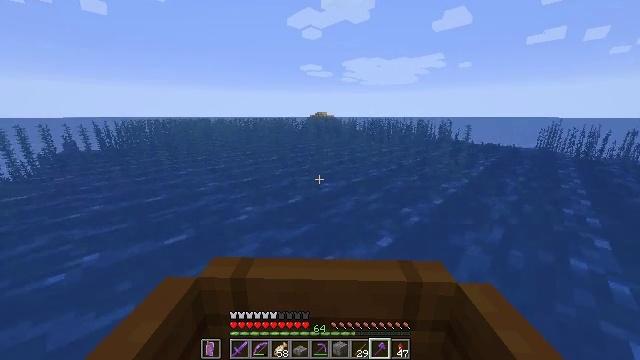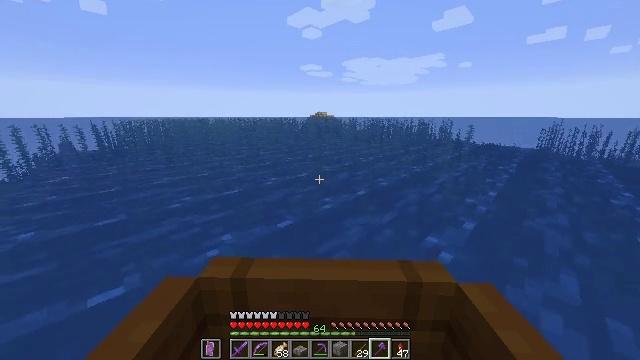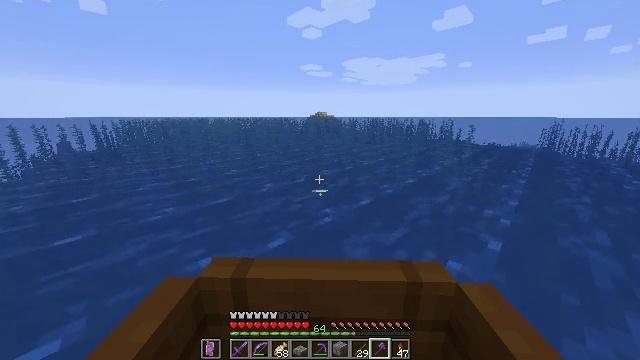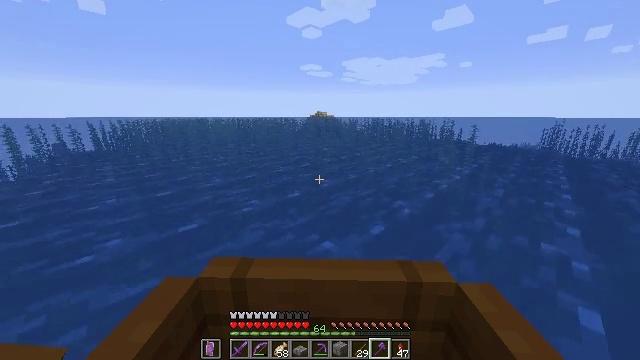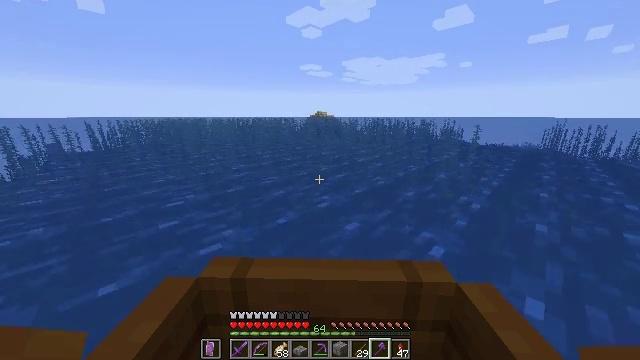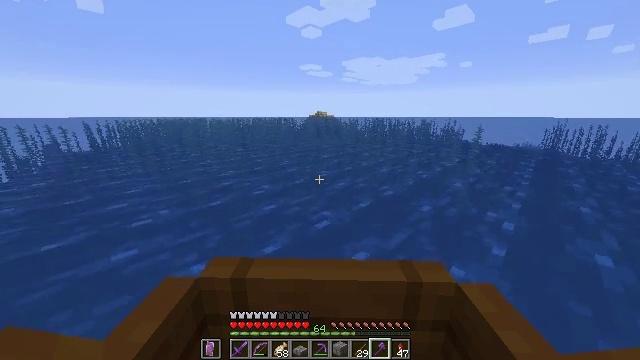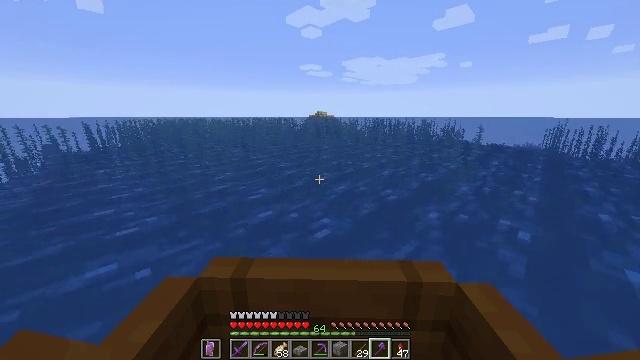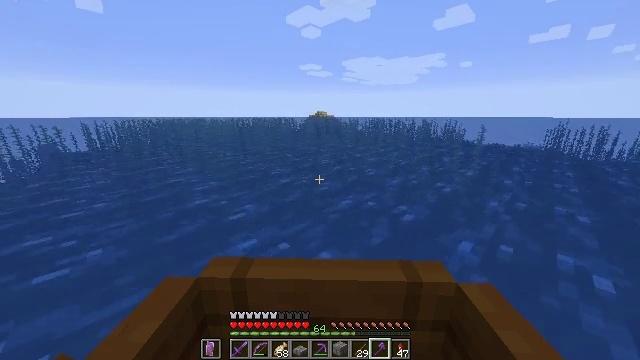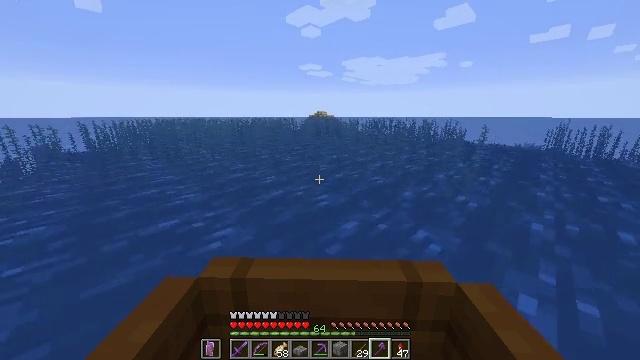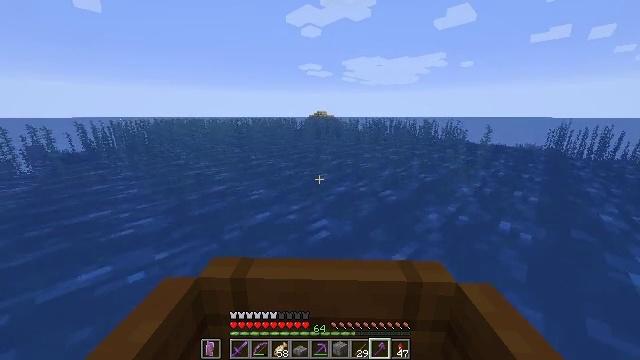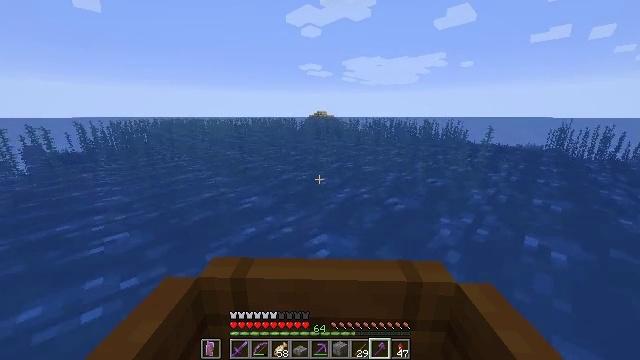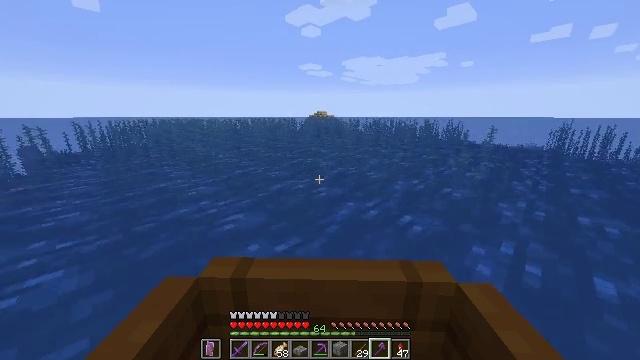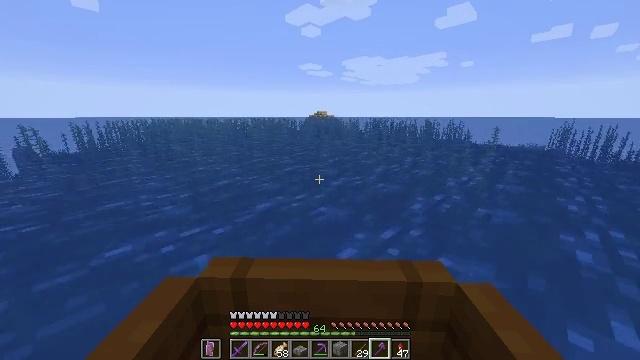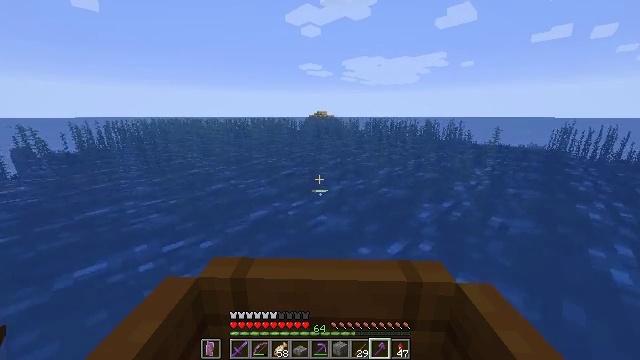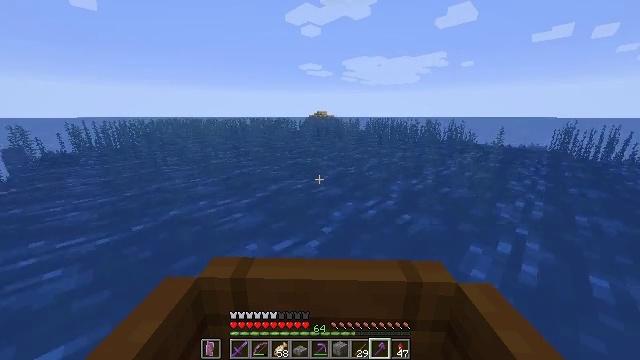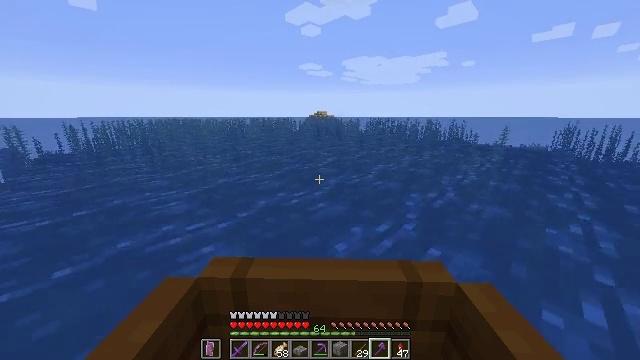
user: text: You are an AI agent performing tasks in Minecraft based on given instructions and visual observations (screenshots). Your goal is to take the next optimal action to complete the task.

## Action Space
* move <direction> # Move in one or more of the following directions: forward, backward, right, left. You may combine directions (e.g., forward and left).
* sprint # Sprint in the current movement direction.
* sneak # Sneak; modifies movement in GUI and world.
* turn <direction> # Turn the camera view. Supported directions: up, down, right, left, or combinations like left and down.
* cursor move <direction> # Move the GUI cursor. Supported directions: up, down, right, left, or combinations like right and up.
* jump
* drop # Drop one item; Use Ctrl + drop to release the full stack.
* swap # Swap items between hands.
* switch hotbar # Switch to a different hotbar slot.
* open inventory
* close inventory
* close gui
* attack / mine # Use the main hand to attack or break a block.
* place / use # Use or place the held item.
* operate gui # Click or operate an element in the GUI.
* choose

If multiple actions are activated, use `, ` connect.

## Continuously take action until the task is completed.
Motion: motion action
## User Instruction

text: Recycle the blast furnace by breaking it.
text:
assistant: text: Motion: move forward, sprint
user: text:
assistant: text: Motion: move forward, sprint
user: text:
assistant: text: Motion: move forward, sprint
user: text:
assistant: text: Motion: move forward, sprint
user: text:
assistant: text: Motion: move forward, sprint
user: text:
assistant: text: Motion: move forward, sprint
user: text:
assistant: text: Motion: move forward, sprint
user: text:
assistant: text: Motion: move forward, sprint
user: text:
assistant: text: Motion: move forward, sprint
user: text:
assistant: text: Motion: move forward, sprint
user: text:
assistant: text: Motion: move forward, sprint
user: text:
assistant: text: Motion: move forward, sprint
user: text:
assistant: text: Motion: move forward, sprint
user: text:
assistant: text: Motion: move forward, sprint
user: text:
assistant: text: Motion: move forward, sprint
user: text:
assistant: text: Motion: move forward, sprint
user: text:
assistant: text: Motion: move forward, sprint
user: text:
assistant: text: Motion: move forward, sprint
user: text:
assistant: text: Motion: move forward, sprint
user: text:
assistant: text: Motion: move forward, sprint
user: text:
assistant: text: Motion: move forward, sprint
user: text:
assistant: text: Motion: move forward, sprint
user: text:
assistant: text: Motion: move forward, sprint
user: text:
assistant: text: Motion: move forward, sprint
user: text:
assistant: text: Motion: move forward, sprint
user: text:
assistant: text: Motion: move forward, sprint
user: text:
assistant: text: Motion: move forward, sprint
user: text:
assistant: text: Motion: move forward, sprint
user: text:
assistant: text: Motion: move forward, sprint
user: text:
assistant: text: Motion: move forward, sprint